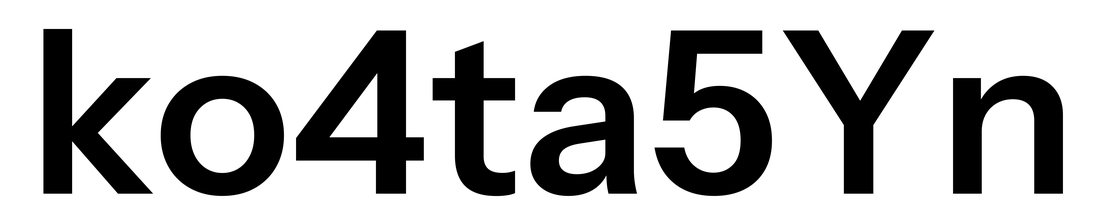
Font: InstrumentSans_SemiBold